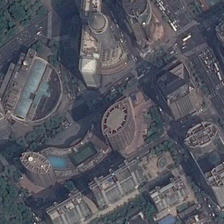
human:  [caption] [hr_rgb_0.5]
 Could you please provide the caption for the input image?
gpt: many tall buildings and some green trees are in a commercial area .

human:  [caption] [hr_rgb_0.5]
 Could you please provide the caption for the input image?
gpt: many tall buildings and some green trees are in a commercial area .

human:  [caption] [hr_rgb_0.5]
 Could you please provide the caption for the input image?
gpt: many tall buildings and some green trees are in a commercial area .

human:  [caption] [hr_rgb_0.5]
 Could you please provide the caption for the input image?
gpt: many tall buildings and some green trees are in a commercial area .

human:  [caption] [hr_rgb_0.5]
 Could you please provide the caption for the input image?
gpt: many tall buildings and some green trees are in a commercial area .